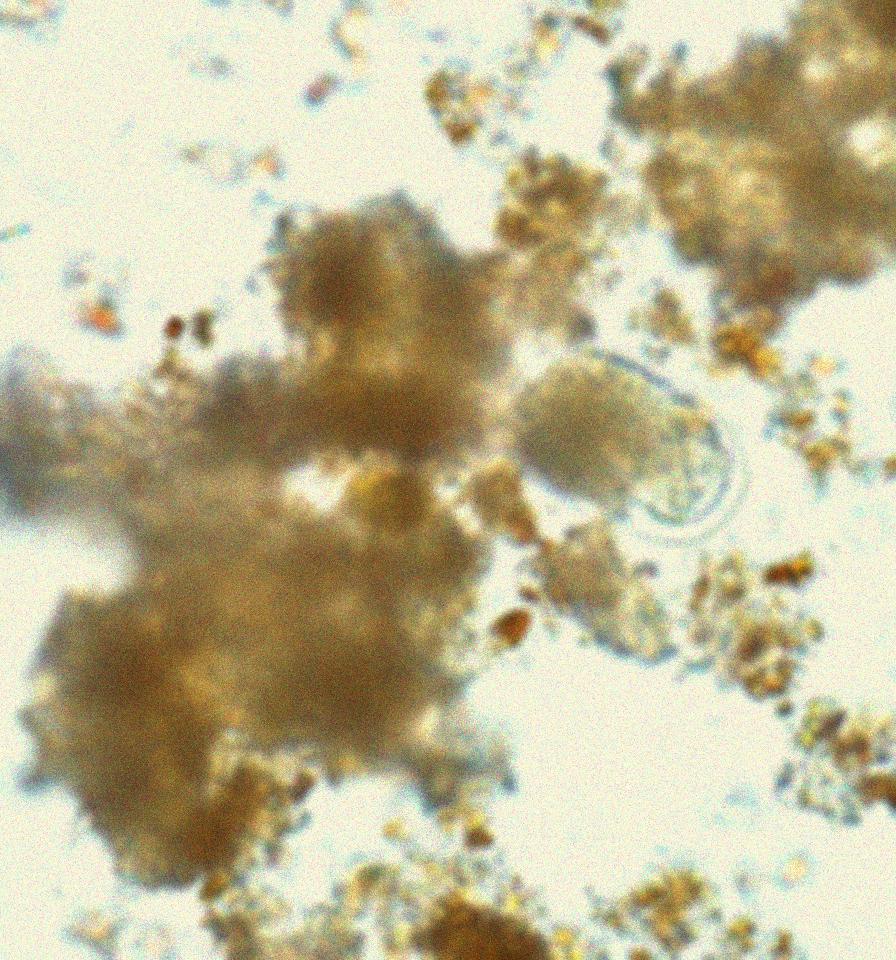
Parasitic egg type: Hookworm egg